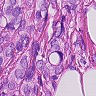
Metastatic tissue present: yes